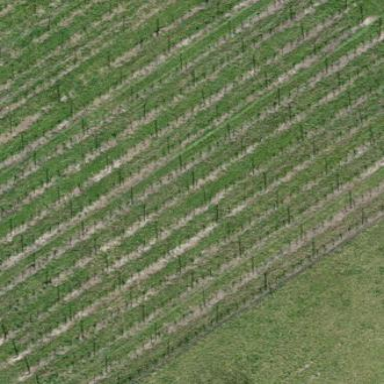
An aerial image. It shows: Vineyard.